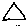
Label: triangle